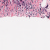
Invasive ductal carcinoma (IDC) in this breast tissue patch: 0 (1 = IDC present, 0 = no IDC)